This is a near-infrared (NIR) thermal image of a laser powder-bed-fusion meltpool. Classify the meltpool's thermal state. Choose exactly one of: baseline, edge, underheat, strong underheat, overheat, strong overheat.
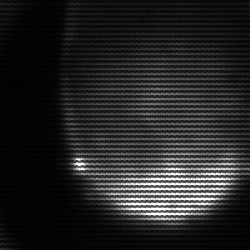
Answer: edge